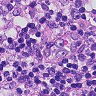
Metastatic tissue present: no